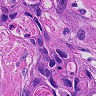
Metastatic tissue present: yes